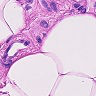
Metastatic tissue present: no